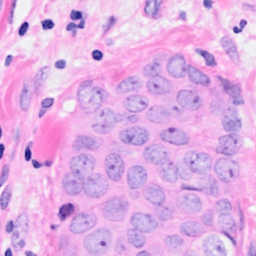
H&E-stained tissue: Breast